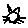
Label: cat